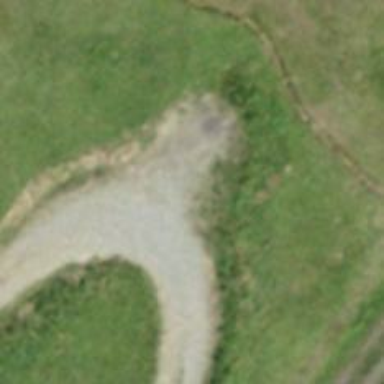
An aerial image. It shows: Excellent visibility dirt track trail.